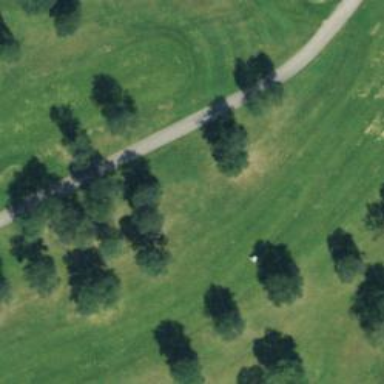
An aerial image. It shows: View of golf hole.